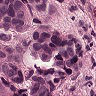
Metastatic tissue present: yes